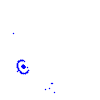
Particle: proton